Question: I would like to increase the X-Axis (or Y-Axis for that matter) fontSize to 16 (or any value) in the following Altair graph. I could not find any example in the Altair documentation here: <URL>. I am using Jupyter Lab for visualization. Intuitively alt.Axis should take FontSize argument
'''
import altair as alt
from vega_datasets import data
cars = data.cars()
alt.Chart(cars).mark_point().encode(
alt.X('Horsepower', axis=alt.Axis(title="HORSEPOWER")),
alt.Y('Miles_per_Gallon', axis=alt.Axis(title="Miles Per Gallon")),
color='Origin',
shape='Origin'
)
'''

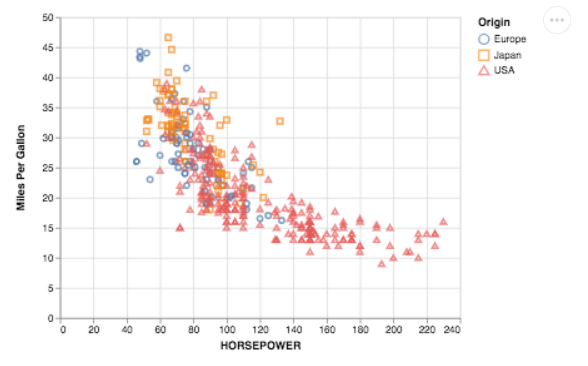
Answer: One way you can do this is using the top-level chart configuration (think of it as a set of default chart properties). For example:
'''
import altair as alt
from vega_datasets import data
cars = data.cars()
alt.Chart(cars).mark_point().encode(
alt.X('Horsepower', axis=alt.Axis(title="HORSEPOWER")),
alt.Y('Miles_per_Gallon', axis=alt.Axis(title="Miles Per Gallon")),
color='Origin',
shape='Origin'
).configure_axis(
labelFontSize=20,
titleFontSize=20
)
'''
<URL>
You can read more in Altair's <URL> documentation.